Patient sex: F
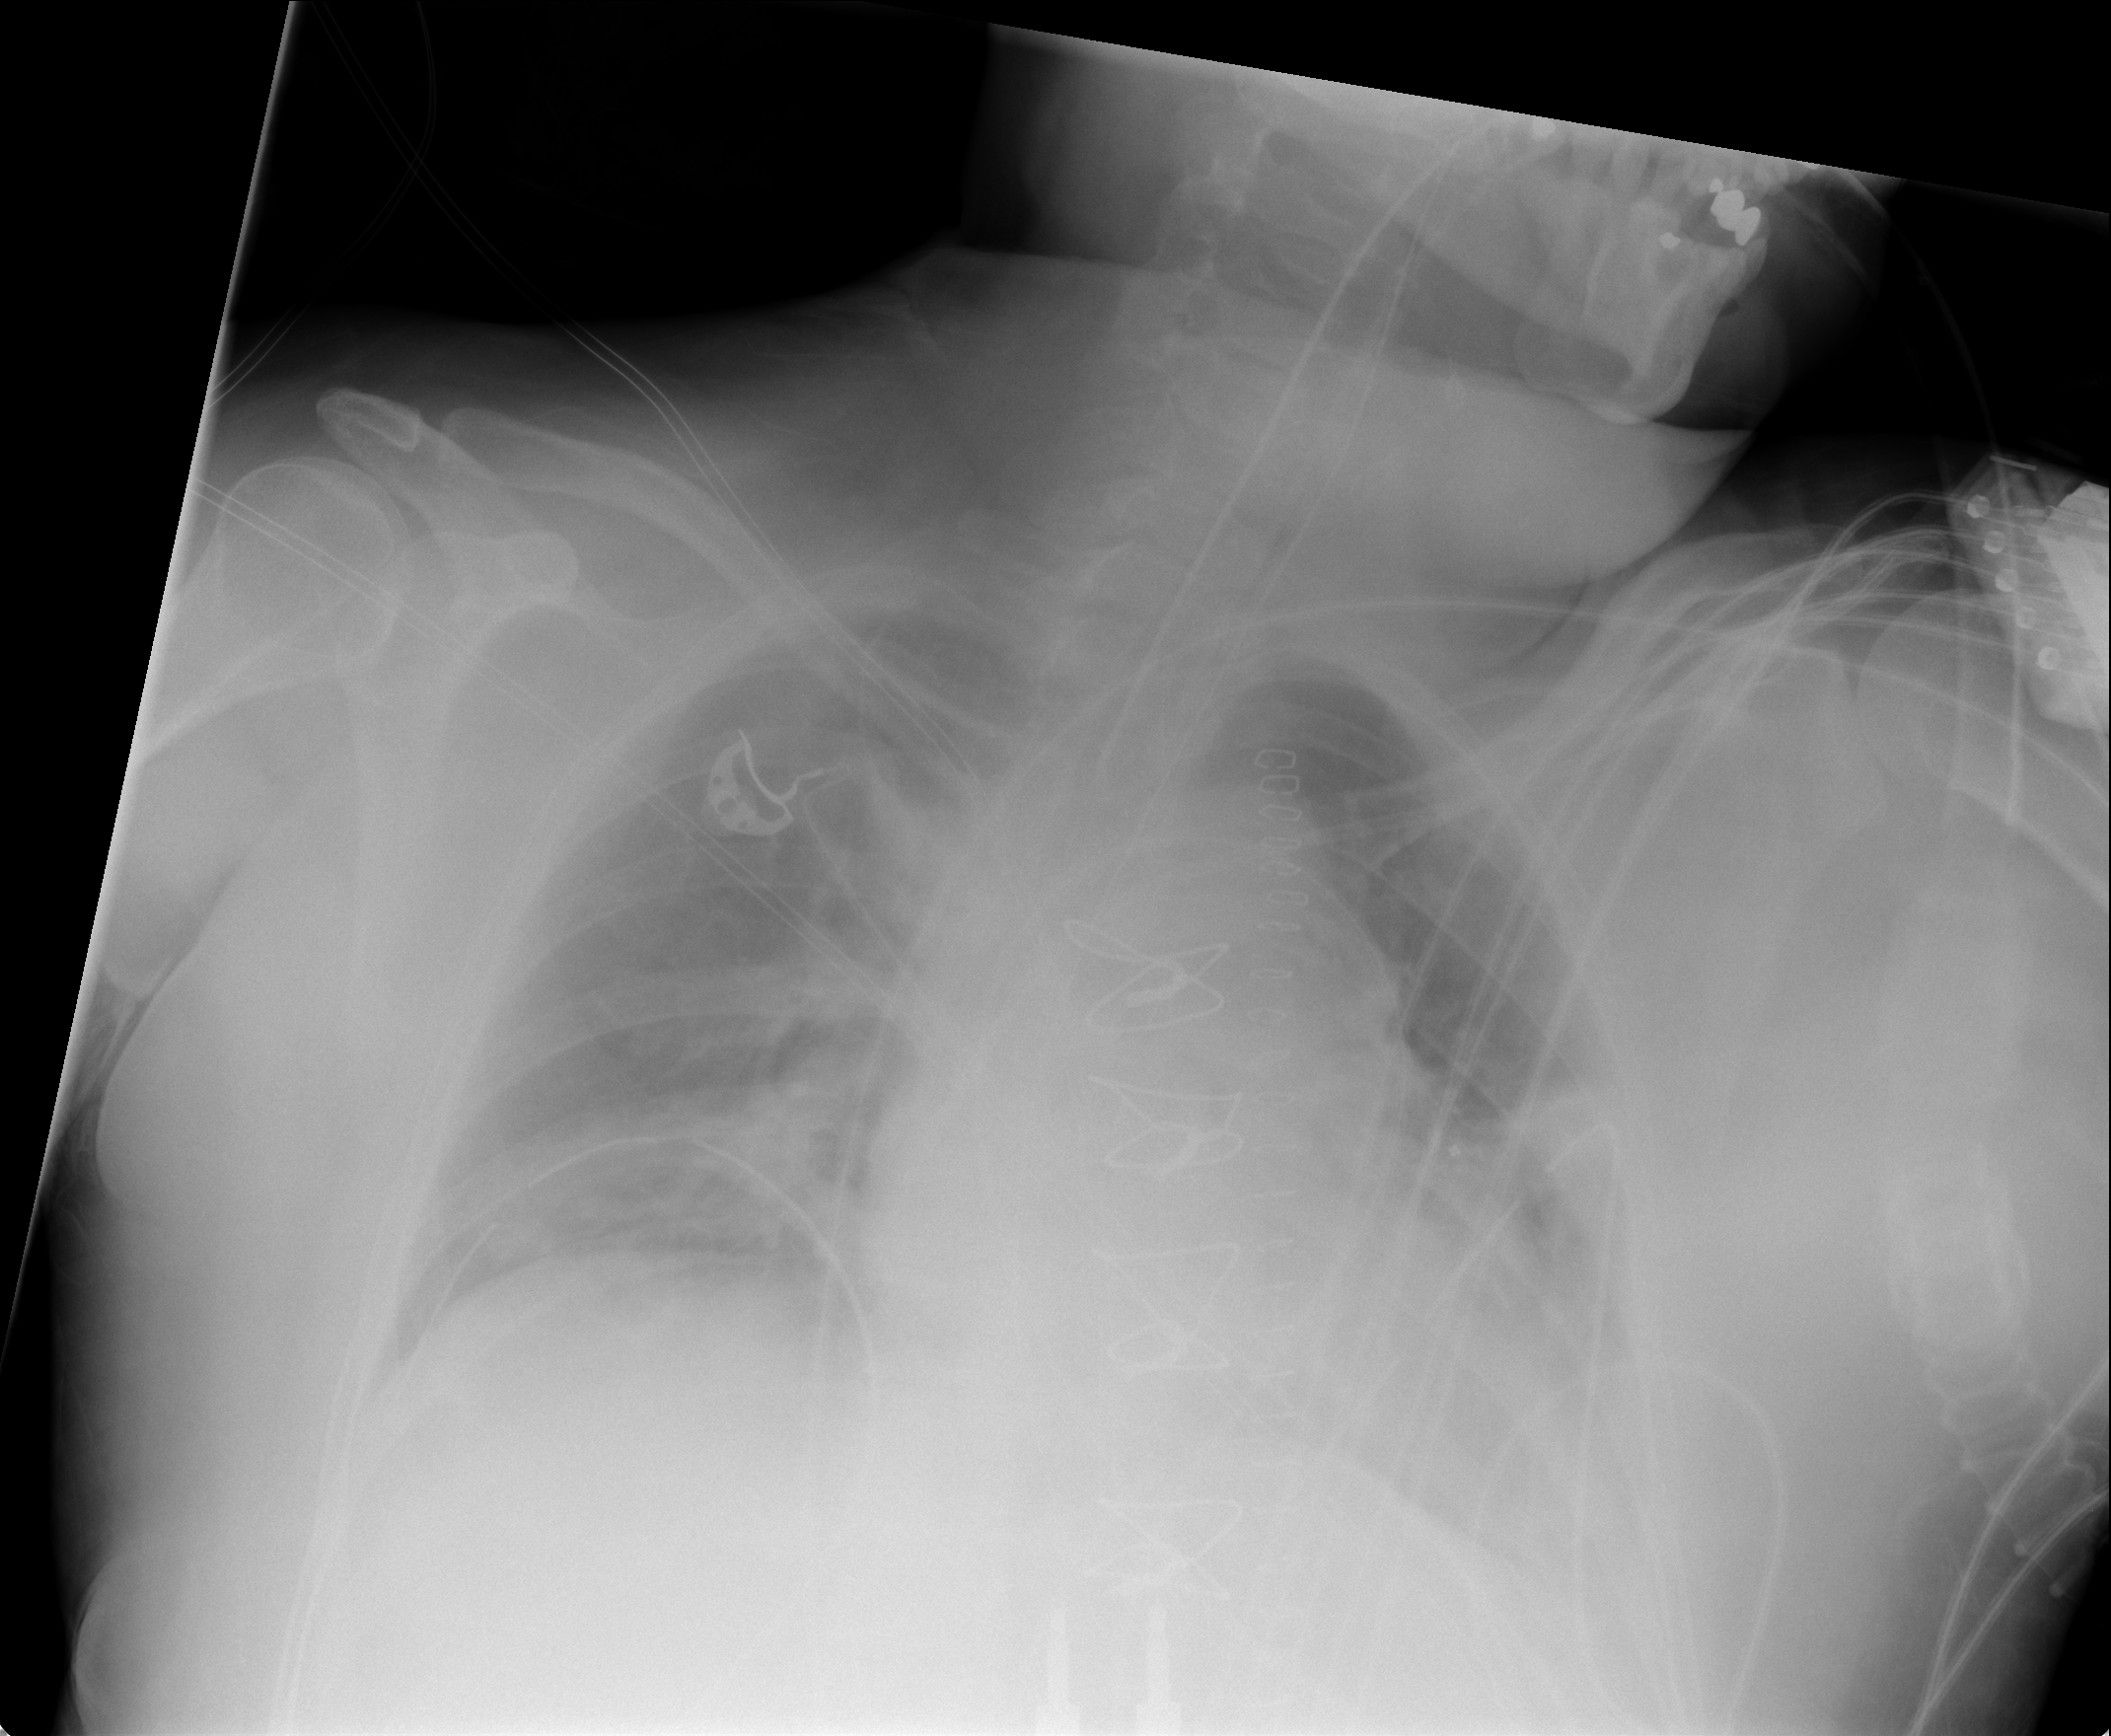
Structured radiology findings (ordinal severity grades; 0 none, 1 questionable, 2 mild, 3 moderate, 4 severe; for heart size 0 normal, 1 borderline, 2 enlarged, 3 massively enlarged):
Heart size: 1
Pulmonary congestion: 3
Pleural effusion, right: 0
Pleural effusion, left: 2
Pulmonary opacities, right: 3
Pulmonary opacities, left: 3
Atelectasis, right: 3
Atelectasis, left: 3